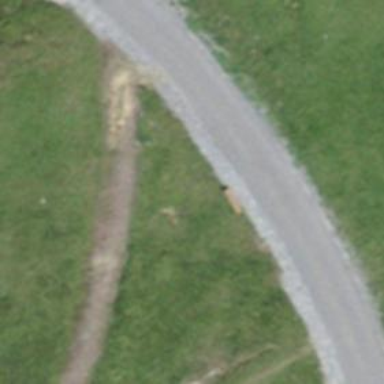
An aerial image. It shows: Brown bench in the vicinity.